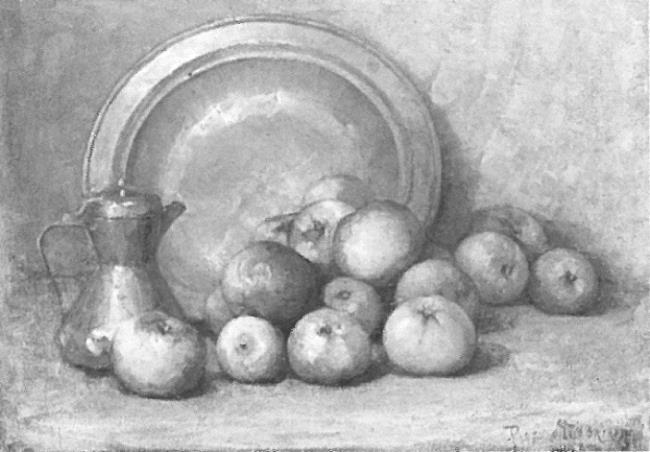
Title: Apples, coffee pot and large copper pan
Artist: Piet Mondriaan
Earliest date: 1900
Latest date: 1900
Genre: painting
Iconography: Pomander
Keywords: still life, apple, coffeepot, copperwork (visual work), dish (vessel for food)